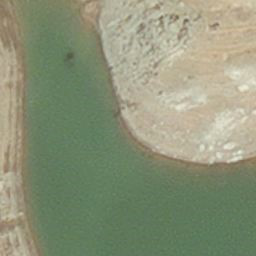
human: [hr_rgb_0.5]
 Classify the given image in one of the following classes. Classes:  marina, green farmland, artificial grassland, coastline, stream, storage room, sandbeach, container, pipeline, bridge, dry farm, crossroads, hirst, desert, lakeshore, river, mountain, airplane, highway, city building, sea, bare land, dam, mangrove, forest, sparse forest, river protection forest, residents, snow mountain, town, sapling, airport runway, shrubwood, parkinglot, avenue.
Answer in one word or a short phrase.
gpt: hirst